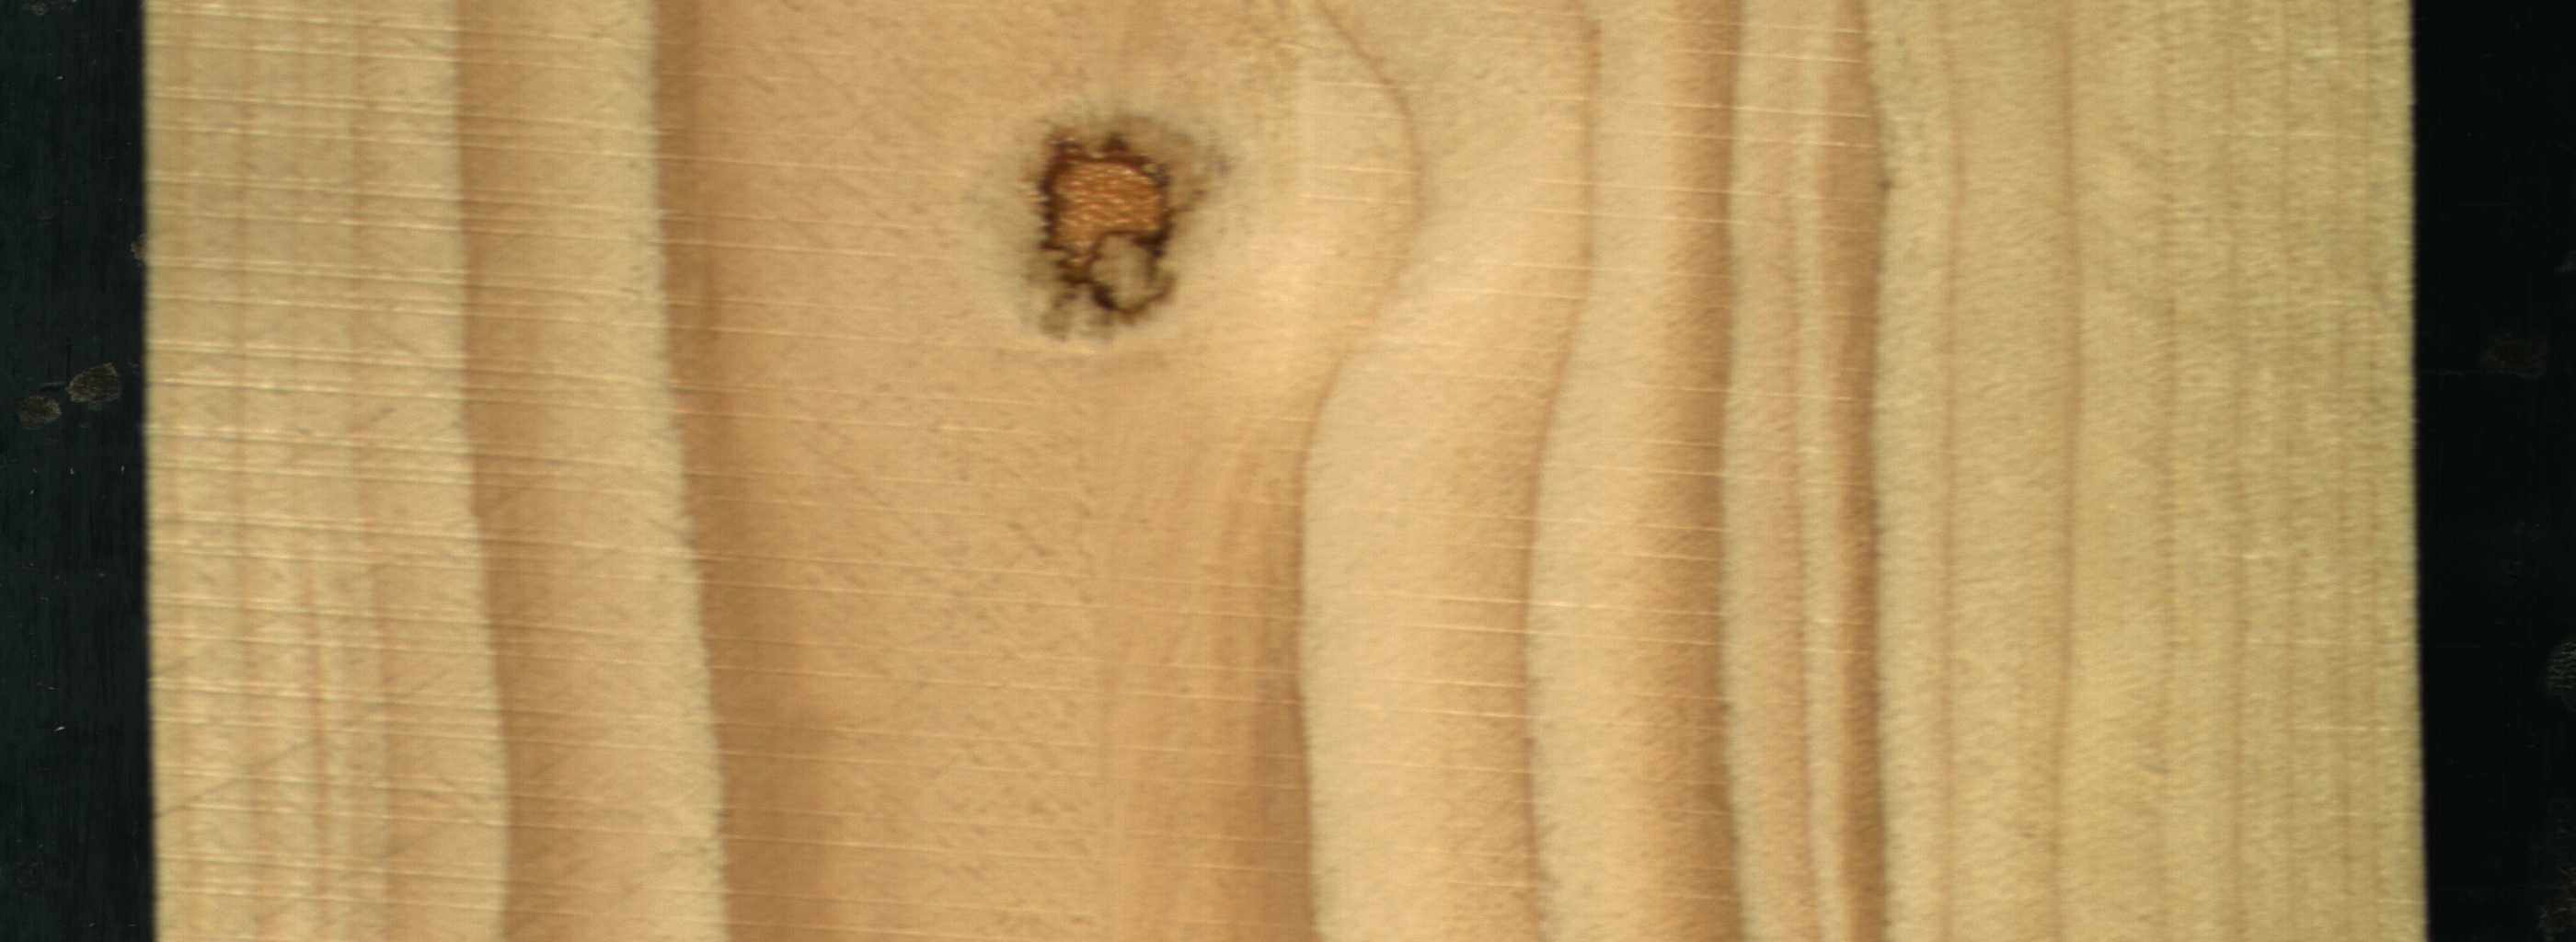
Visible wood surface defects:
resin